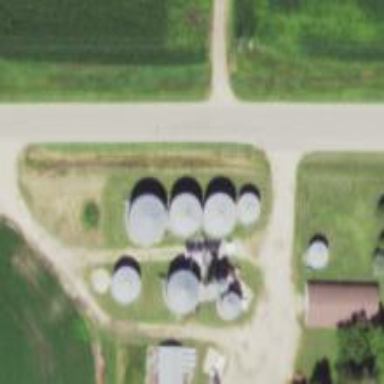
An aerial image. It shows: Silo.